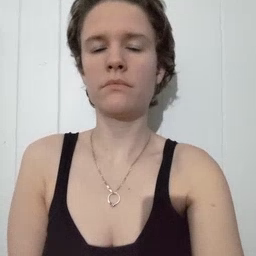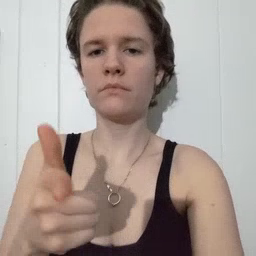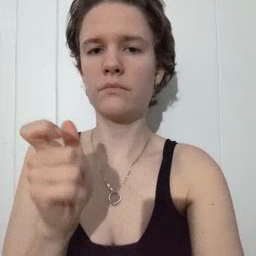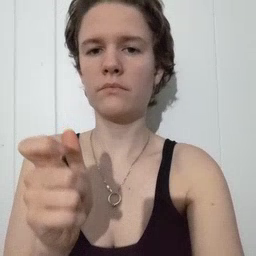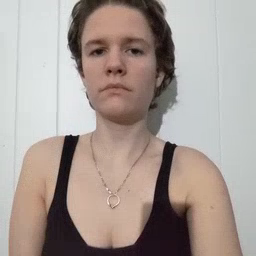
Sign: fast